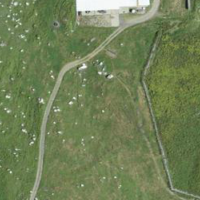
EUNIS habitat code: 23
Species observed at this site:
Marmota marmota
Pyrgus andromedae